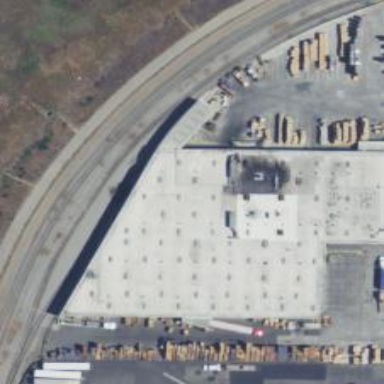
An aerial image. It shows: Warehouse.